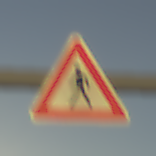
Verkehrszeichen: FussgaengerRechts
Umgebung: Outdoor, Nature
Tageszeit: SunriseSunset
Wetter: Clear
Licht: Natural
Jahreszeit: NotSpecified
Kontrast: LowContrast